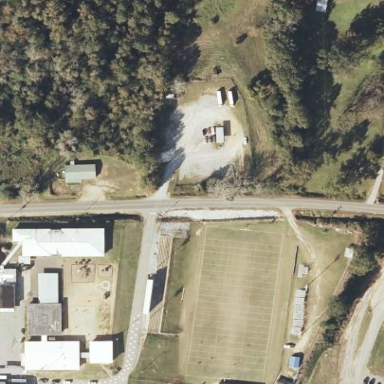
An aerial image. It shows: American football pitch for leisure and sport activities.